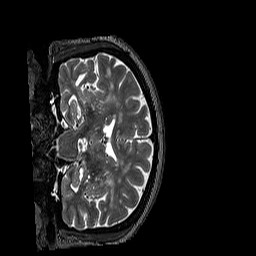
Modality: T2w
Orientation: coronal
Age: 62
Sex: female
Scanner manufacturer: siemens
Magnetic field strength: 3 T
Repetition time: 3.2 s
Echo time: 0.567 s